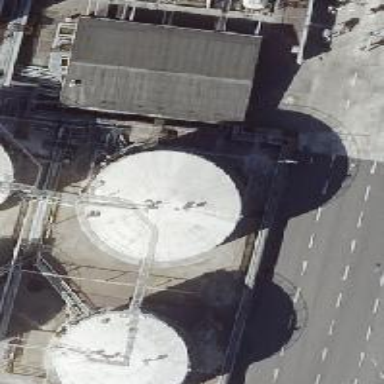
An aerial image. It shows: Storage tank created as man-made structure.